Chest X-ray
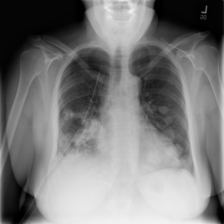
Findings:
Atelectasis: negative
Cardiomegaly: negative
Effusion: negative
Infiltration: negative
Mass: positive
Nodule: negative
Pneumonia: negative
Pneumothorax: positive
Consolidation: negative
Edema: negative
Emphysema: negative
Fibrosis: negative
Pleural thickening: negative
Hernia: negative